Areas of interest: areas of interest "Soccer Field"
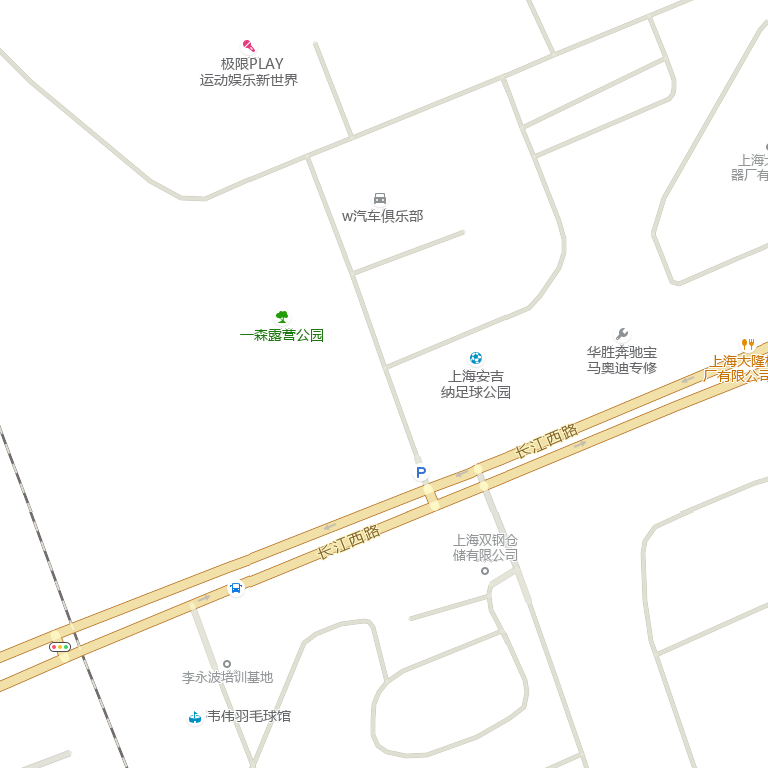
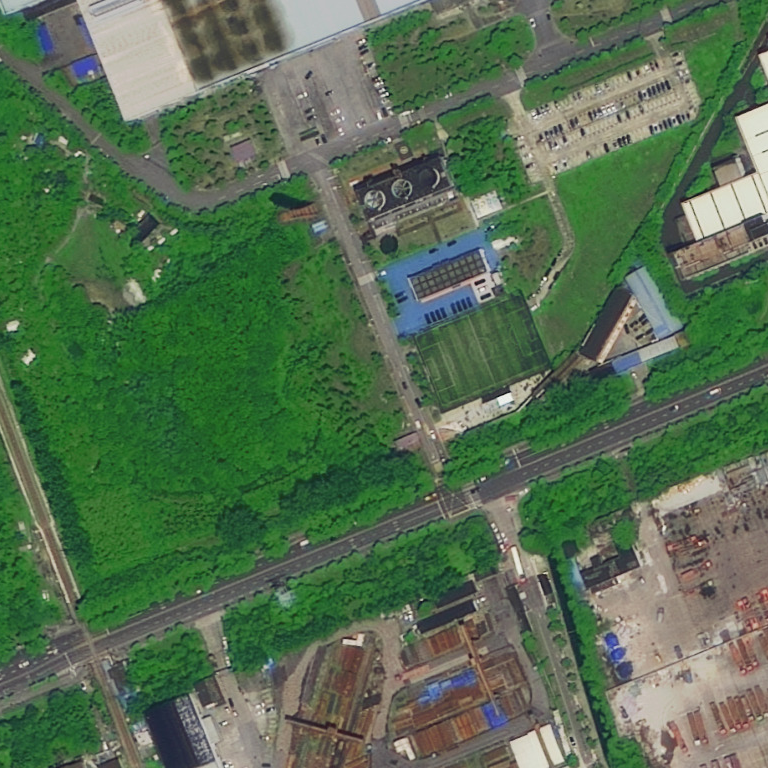